Question: I tried to make demo application of google indoor maps but i am not able to access some interfaces and some classes.
I added google play services project as a project library in my sample application. you can see in image all other classes and interface i am able to access but not about indoor related. Is there any problem?
Please help me, any help would be appreciated.
'''
Error : "The import com.google.android.gms.maps.model.IndoorLevel cannot be resolved"
'''
Here is the image of error.

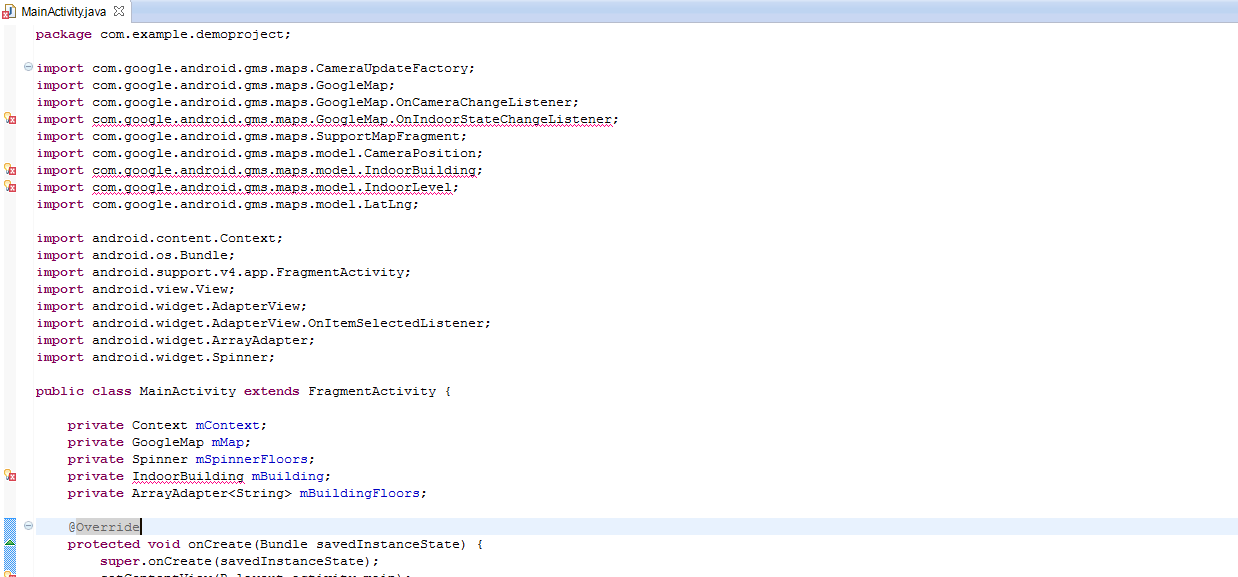
Answer: The newest Google Play Services should be version 22, you can check in SDK manager. The 'LocationClient' should already been deprecated. So If you have the newest version, 'LocationClient' should not be contained.
You should use the Google Play Service Project file in this location:
'''
<YOUR_ANDROID_SDK_LOCATION>/extras/google/google_play_services/libproject/google-play-services_lib/
'''
(The jar file is in:'<YOUR_ANDROID_SDK_LOCATION>/extras/google/google_play_services/libproject/google-play-services_lib/libs/')
I included the newest play service jar file in <URL>.
You should follow the the steps here: <URL> to setup your Google Play Services correctly.
Alternately, you can install the 'Google Repository' from the SDK manager.